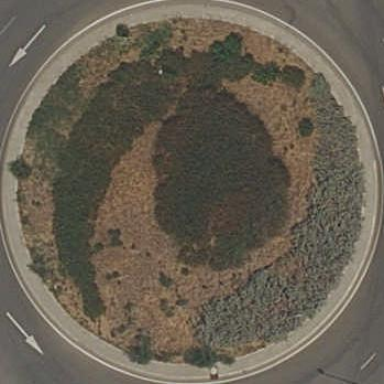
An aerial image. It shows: Kerb serving as barrier.